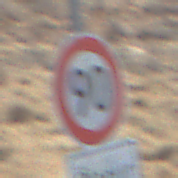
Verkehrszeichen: Geschwindigkeit90
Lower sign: HinweiseAufGefahrenDurchVerbaleAngabe1
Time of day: Midday
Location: Outdoor (Nature)
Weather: Clear
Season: NotSpecified
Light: Natural